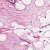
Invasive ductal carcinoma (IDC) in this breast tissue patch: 0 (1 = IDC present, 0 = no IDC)